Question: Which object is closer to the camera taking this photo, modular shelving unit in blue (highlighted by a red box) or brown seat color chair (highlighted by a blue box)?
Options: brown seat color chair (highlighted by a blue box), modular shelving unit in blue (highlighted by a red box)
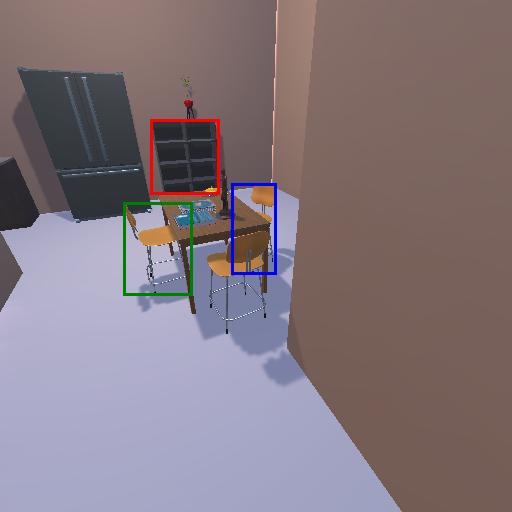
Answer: brown seat color chair (highlighted by a blue box)